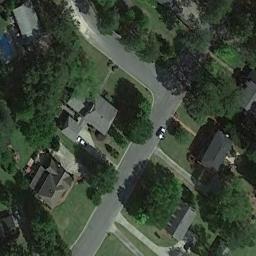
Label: medium_residential